Question: I am using the 'onCreateOptionsMenu' and there is a default menu item that I did not program. I would like to remove it because I have no use for it and it does not do anything. Here is what it looks like:

I would like to get rid of the "Settings" item.
'''
@Override
public boolean onCreateOptionsMenu(Menu menu) {
menu.add(1, 1, 0, "item1");
menu.add(1, 2, 1, "item2");
// Inflate the menu; this adds items to the action bar if it is present.
getMenuInflater().inflate(R.menu.activity_name, menu);
return true;
}
'''
As you can see, I have not manually added it myself. How do I get rid of it?
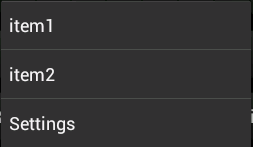
Answer: > As you can see, I have not added it myself
Yes, you have. It is coming from:
'''
getMenuInflater().inflate(R.menu.activity_name, menu);
'''
> How do I get rid of it?
Remove the aforementioned line. Or, move your Java-based 'Menu' manipulations to 'res/menu/activity_name.xml' and get rid of "Settings" from that file.